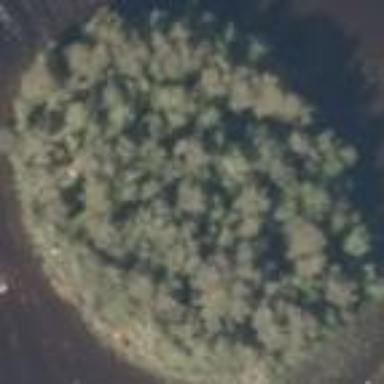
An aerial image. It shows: Island.